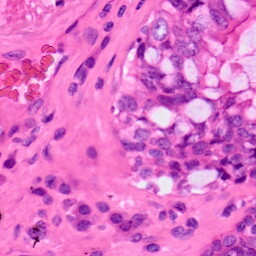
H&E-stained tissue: Lung